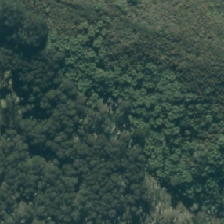
Land cover: broadleaved_indigenous_hardwood